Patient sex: M
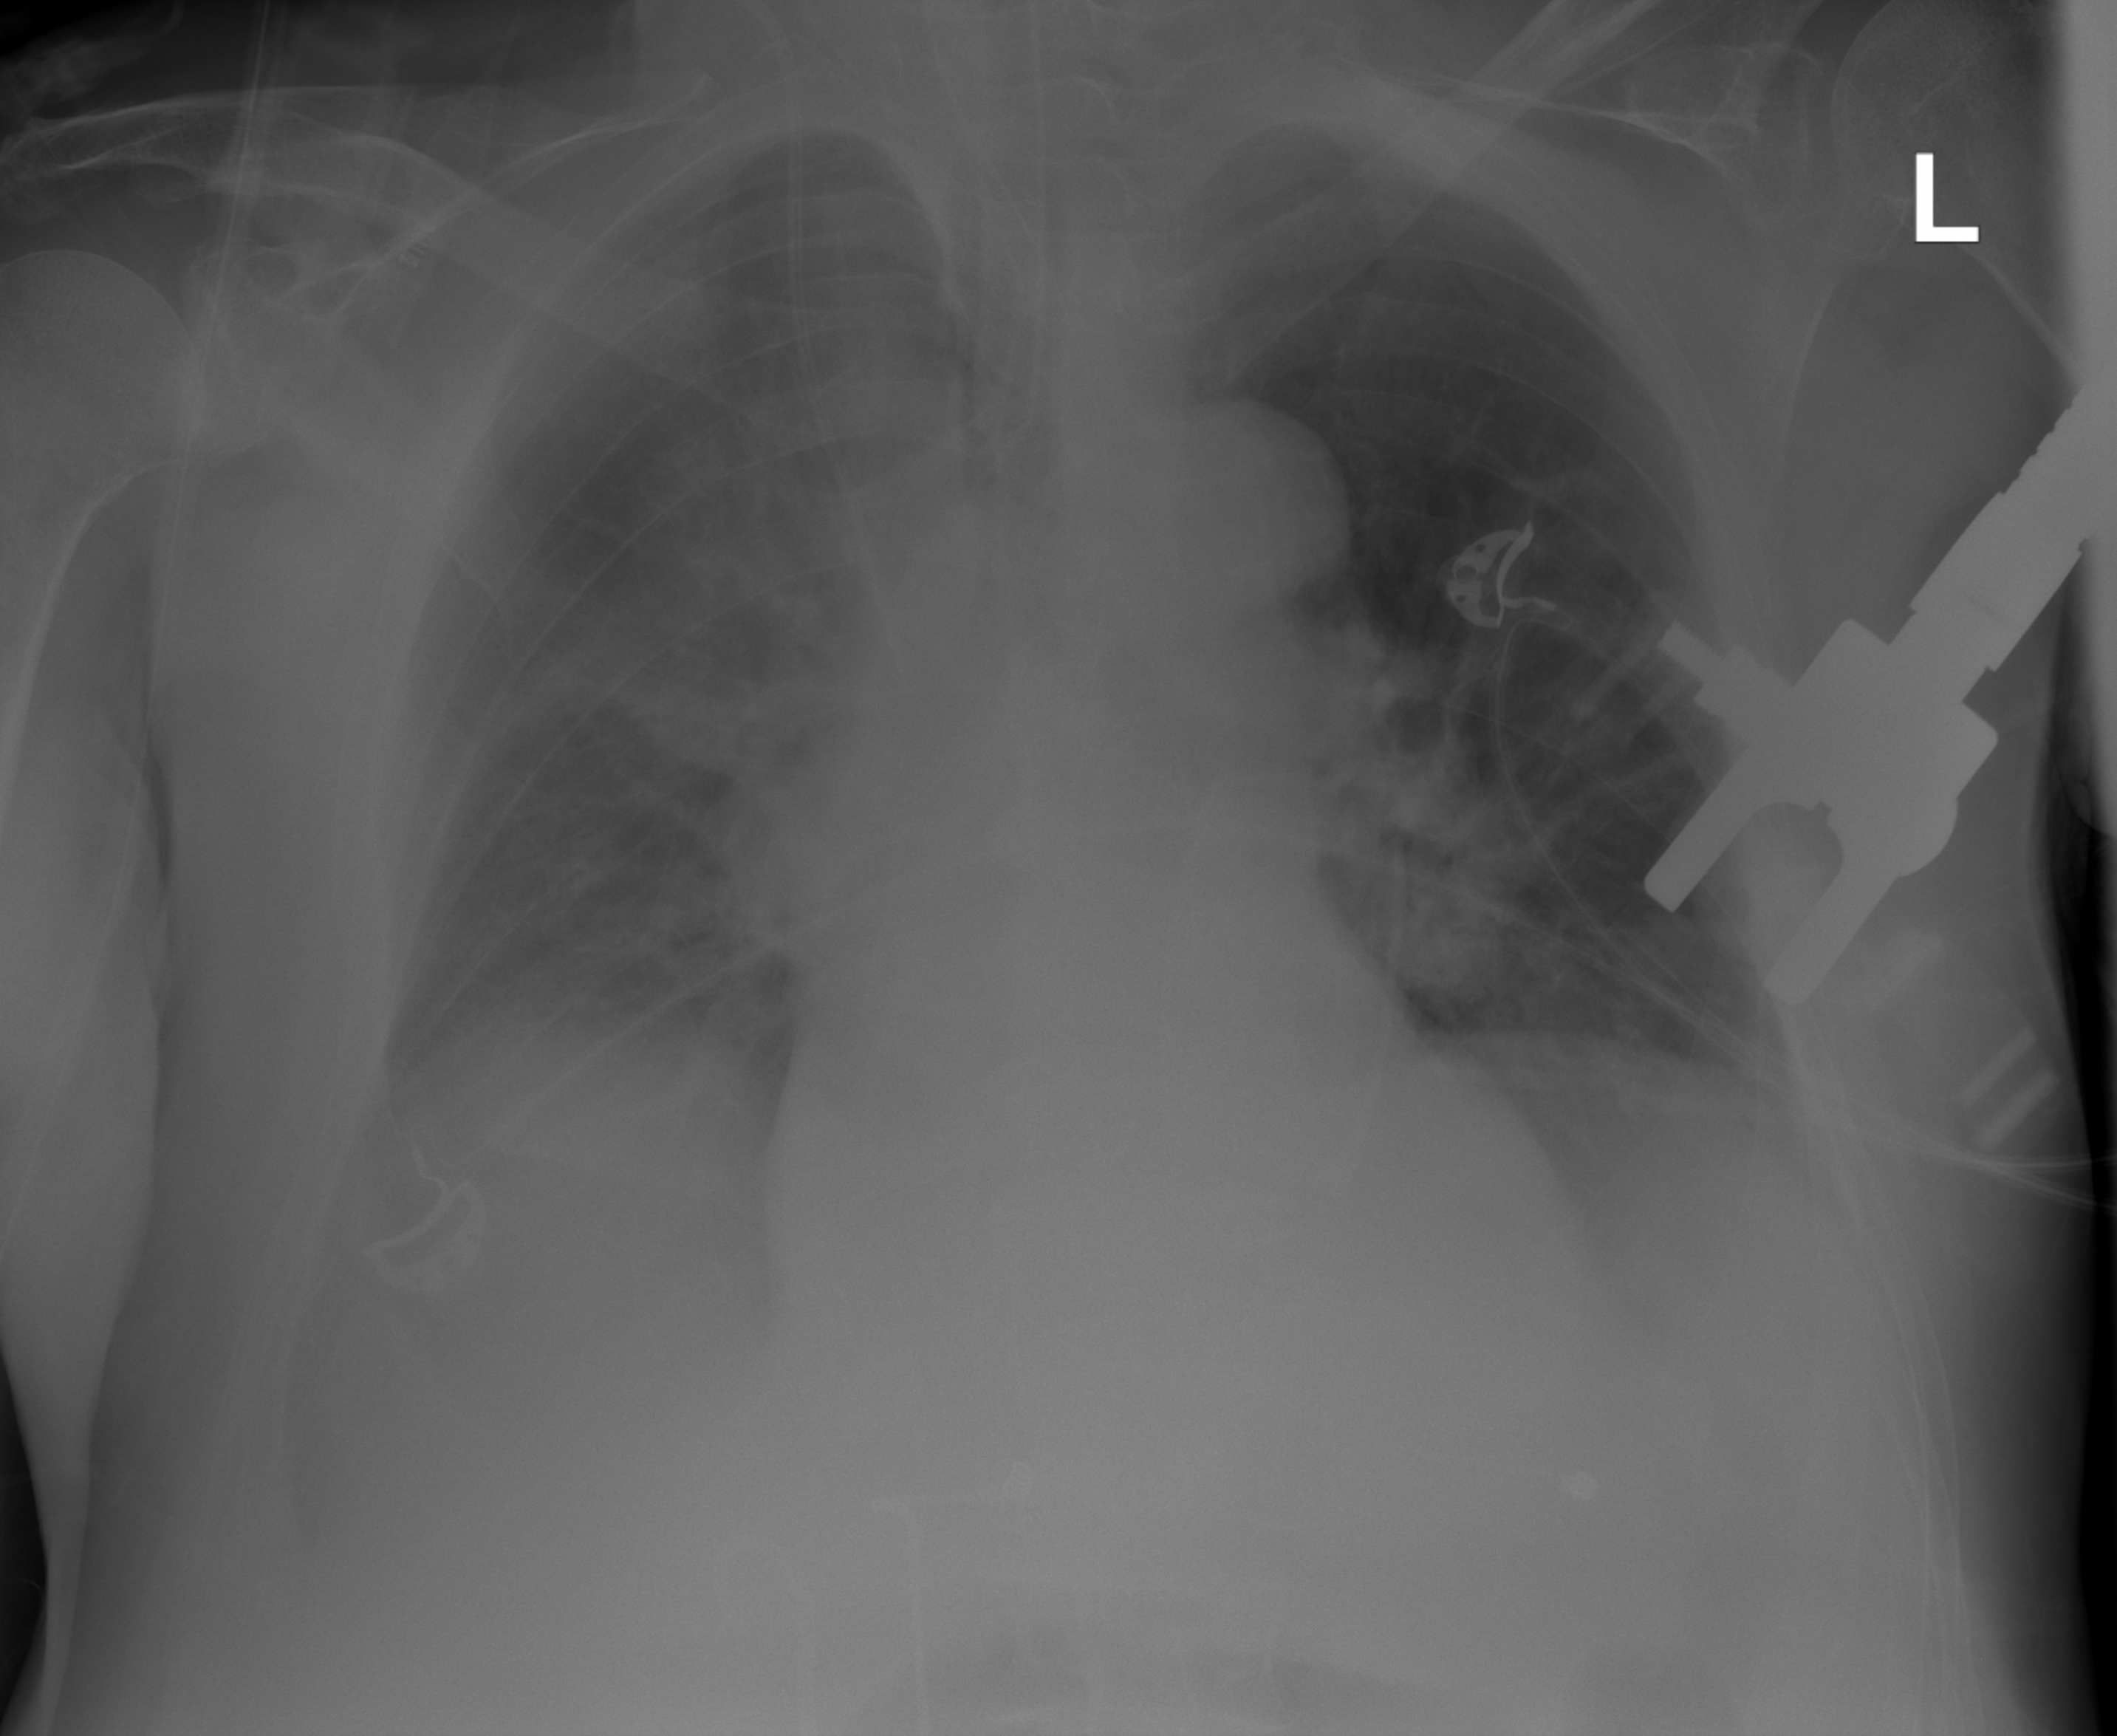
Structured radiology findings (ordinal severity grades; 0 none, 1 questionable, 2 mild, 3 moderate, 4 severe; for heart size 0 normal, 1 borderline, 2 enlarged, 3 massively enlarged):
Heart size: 0
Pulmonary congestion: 0
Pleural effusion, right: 3
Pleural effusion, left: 2
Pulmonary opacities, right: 3
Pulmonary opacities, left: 2
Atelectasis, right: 0
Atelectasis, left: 2